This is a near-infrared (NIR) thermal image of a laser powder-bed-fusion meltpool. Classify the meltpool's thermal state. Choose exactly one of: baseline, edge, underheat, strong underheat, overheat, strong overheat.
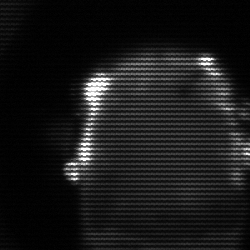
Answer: baseline